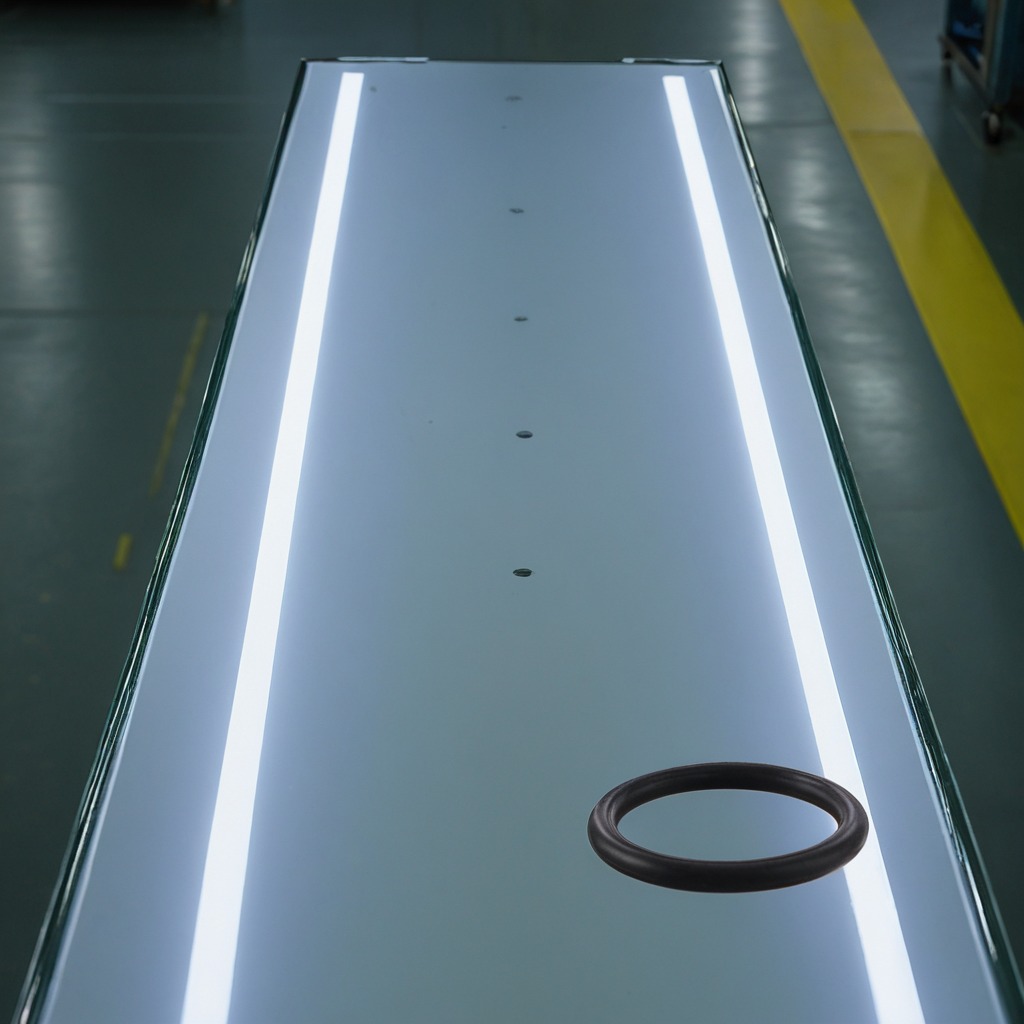
A rubber O-ring lies on the table.